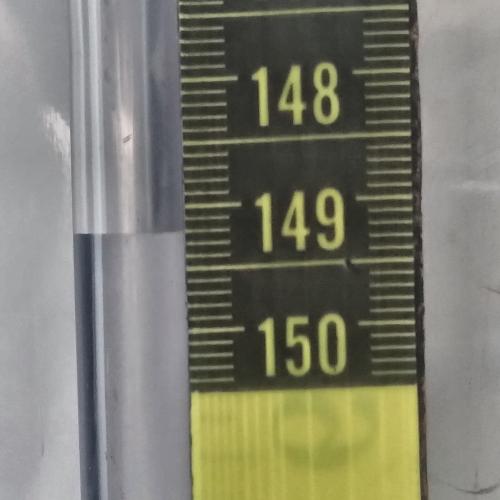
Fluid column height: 149.2 cm